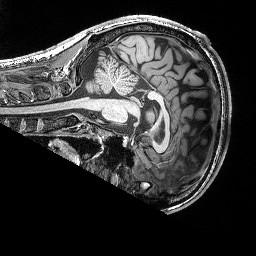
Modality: T1w
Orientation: sagittal
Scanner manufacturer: siemens
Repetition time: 2.25 s
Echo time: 0.00418 s